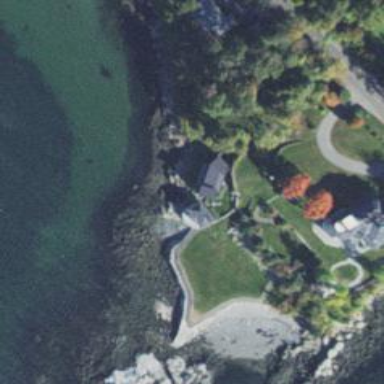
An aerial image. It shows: Rocky bare rock area affected by tides.